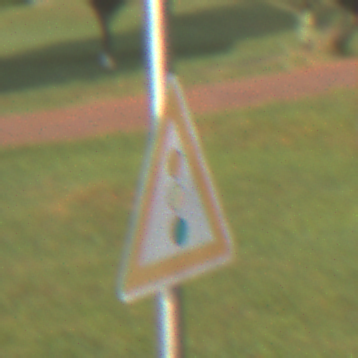
Verkehrszeichen: Lichtzeichenanlage
Umgebung: Outdoor, Suburban
Tageszeit: SunriseSunset
Wetter: PartlyCloudy
Licht: Natural
Jahreszeit: NotSpecified
Kontrast: HighContrast